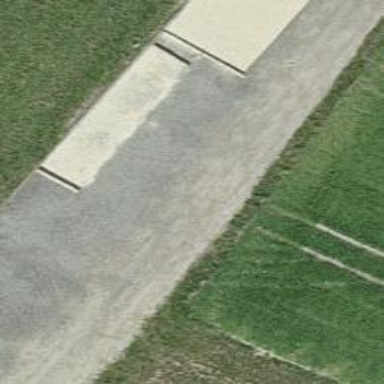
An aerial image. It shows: Unpaved track with grade2 tracktype.